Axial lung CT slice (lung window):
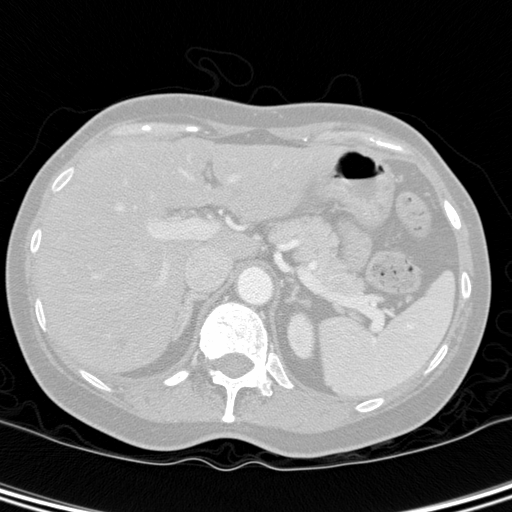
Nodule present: no